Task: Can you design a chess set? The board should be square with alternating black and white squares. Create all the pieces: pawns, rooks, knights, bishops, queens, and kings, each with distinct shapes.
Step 535:
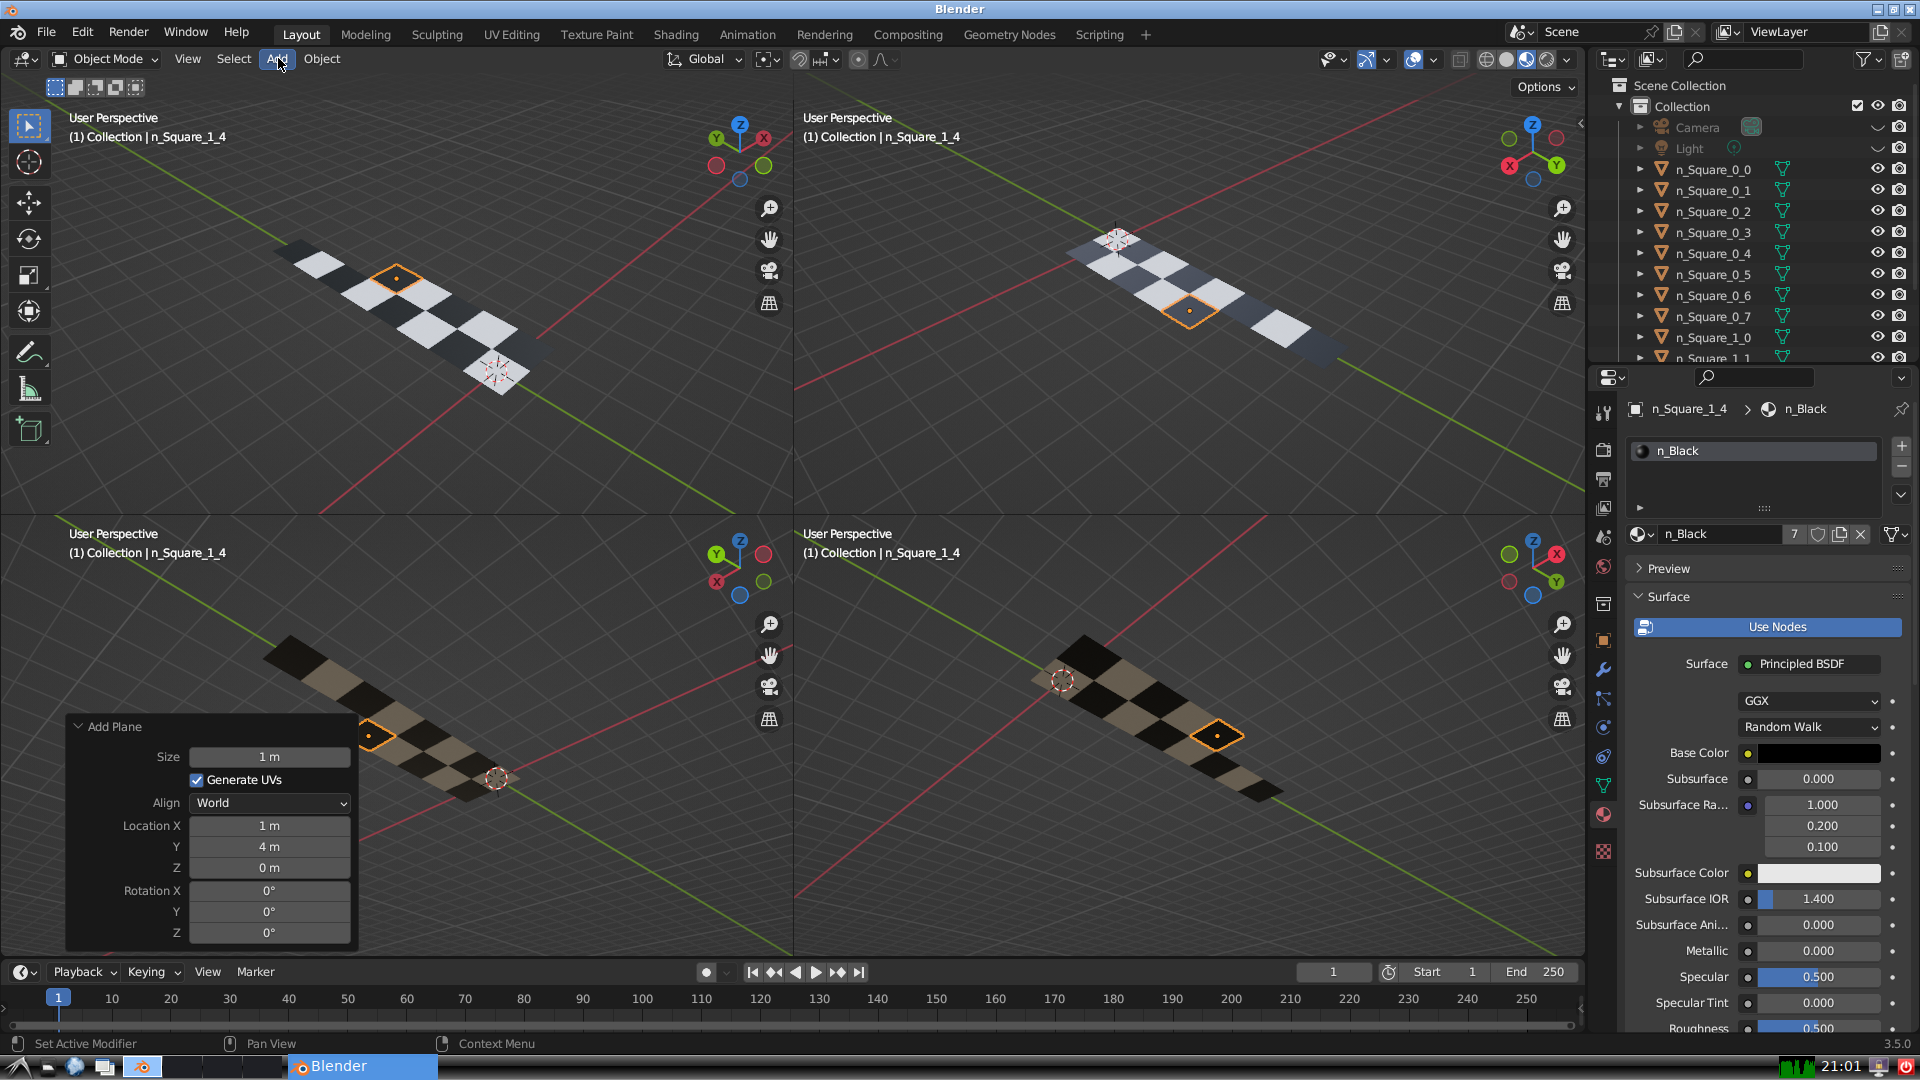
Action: click: no